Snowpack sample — Loveland Pass, Silver Plume, Colorado, USA (1/12/25, 11:40 AM MST)
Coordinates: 39.66, -105.88
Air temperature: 7 °F
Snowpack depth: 140 cm
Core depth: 10 cm
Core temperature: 41 °F
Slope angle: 11°, slope face: 30°
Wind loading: high
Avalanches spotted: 2
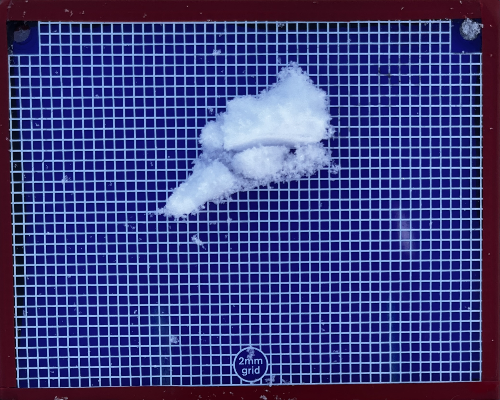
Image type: profile
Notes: Pilot using slightly modified coring method that took too large segment for snow profile picturing, advised not to use in higher level models. Two avalanche on south face nearby, partially cloudy with light snow in the last 24 hours. Lots of wind loading on eastern features.